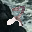
Label: 2